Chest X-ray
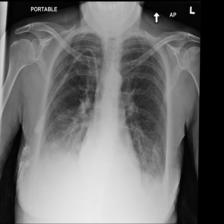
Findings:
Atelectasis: negative
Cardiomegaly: negative
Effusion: positive
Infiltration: negative
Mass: negative
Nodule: negative
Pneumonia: negative
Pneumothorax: negative
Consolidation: negative
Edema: negative
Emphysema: negative
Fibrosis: negative
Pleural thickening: negative
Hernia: negative